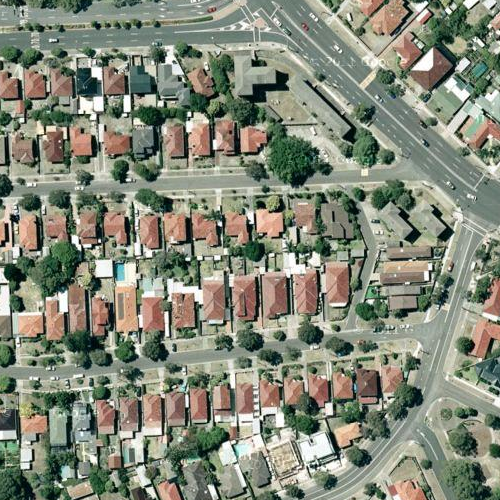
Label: sydney